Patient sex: F
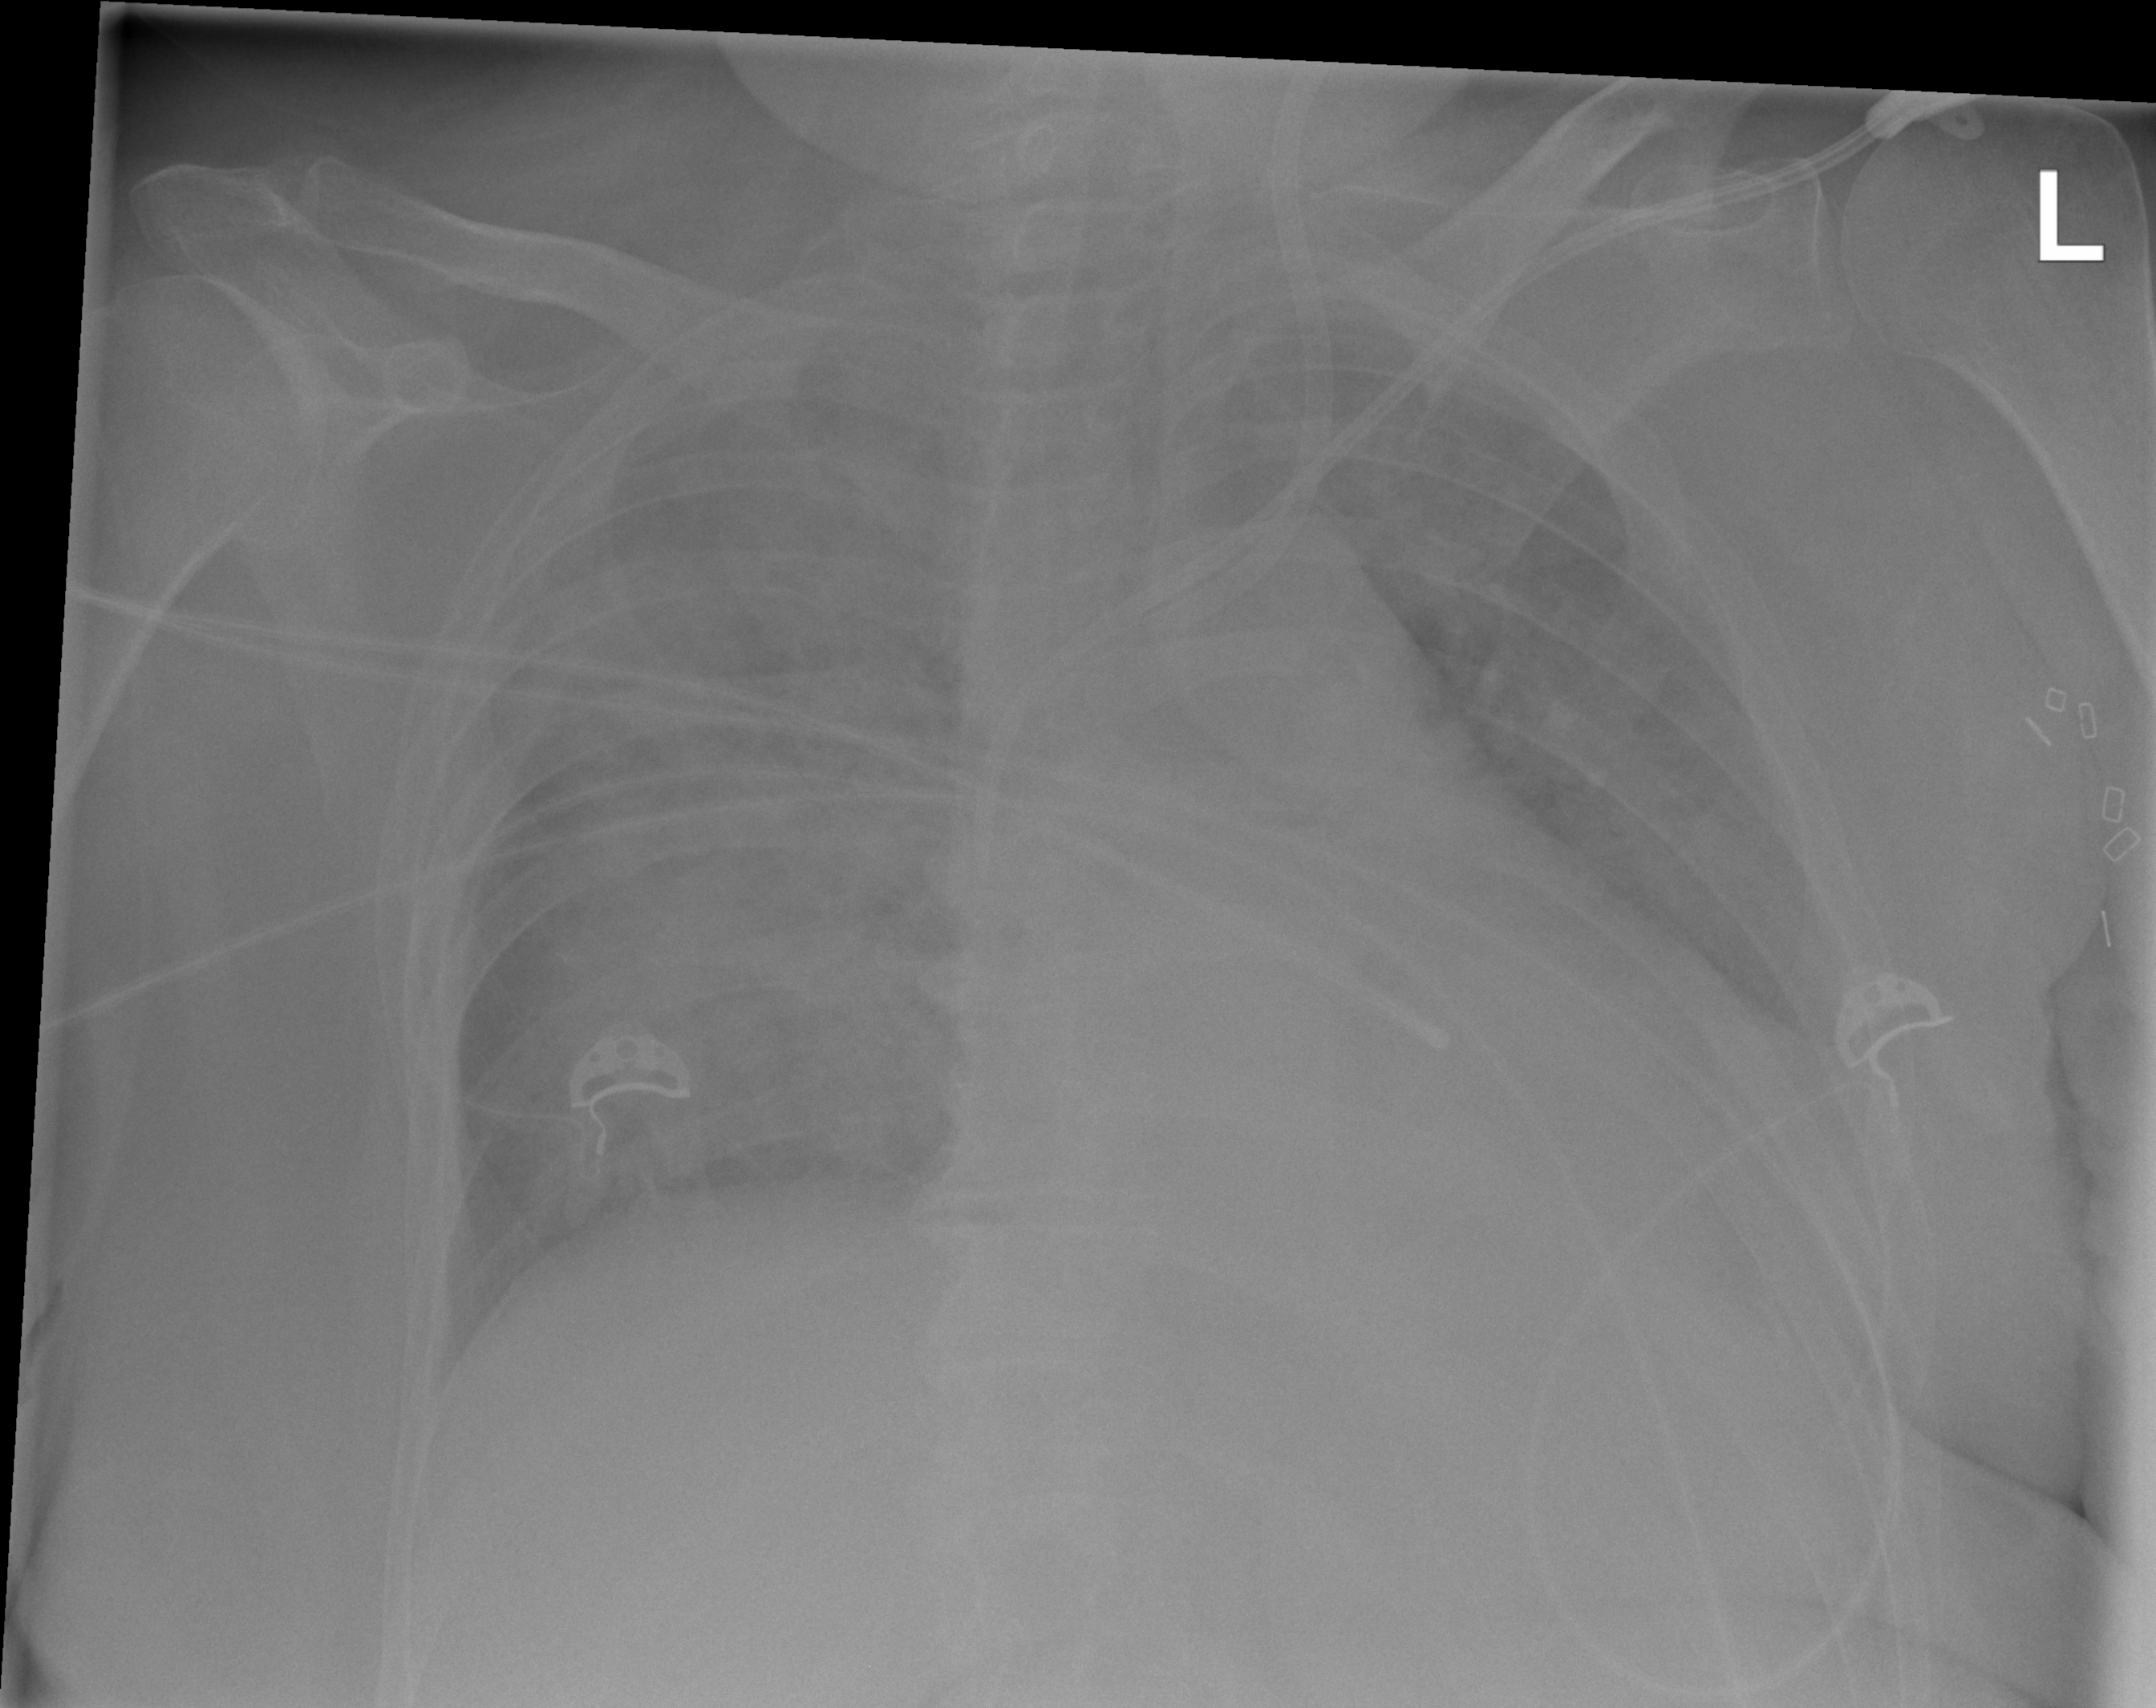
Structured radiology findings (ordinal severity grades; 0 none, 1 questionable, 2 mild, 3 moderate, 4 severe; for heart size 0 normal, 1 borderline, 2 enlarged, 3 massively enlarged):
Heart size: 2
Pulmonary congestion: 2
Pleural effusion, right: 0
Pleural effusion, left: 1
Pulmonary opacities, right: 3
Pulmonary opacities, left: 3
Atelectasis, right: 2
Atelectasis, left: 2